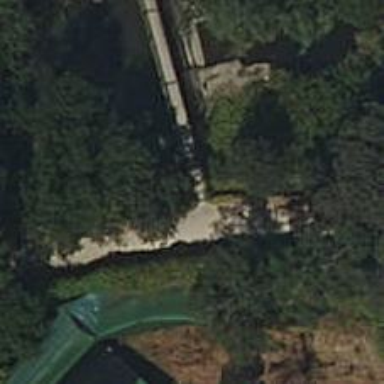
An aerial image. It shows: Concrete path on bridge.